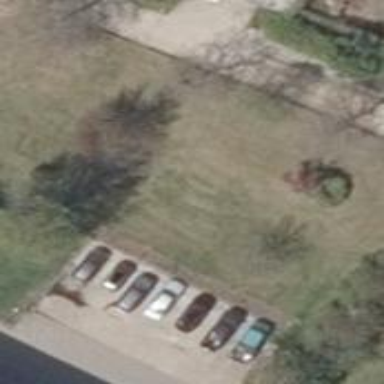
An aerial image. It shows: Parking area with surface.